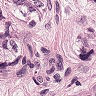
Metastatic tissue present: yes